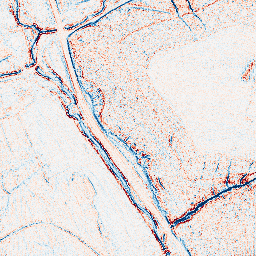
Category: edge_preserving
Decomposition family: bilateral
Decomposition parameters: d: 5
sigma_color: 75
sigma_space: 50
Upsampling method: fft_zeropad
Upsampling parameters: scale: 8
Upsampling scale: 8